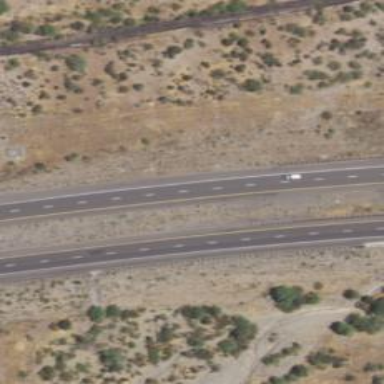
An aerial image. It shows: This image shows trunk highway that functions as expressway.